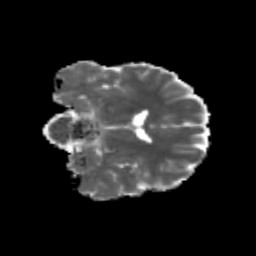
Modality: MD
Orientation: coronal
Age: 20
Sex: male
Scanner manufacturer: siemens
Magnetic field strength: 3 T
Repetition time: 3.5 s
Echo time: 0.113 s